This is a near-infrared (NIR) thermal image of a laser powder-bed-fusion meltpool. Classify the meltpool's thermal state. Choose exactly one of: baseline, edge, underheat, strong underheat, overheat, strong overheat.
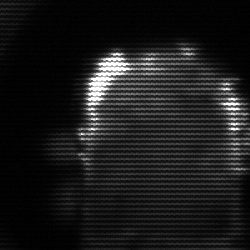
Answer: baseline